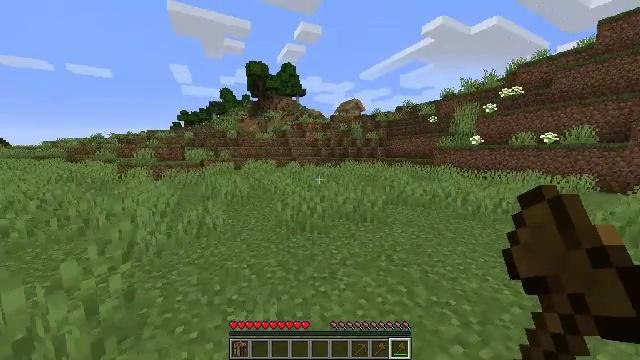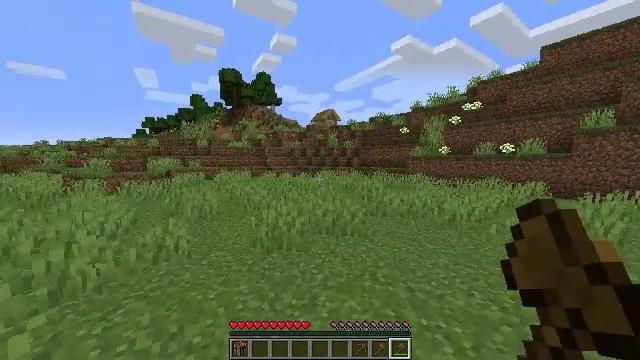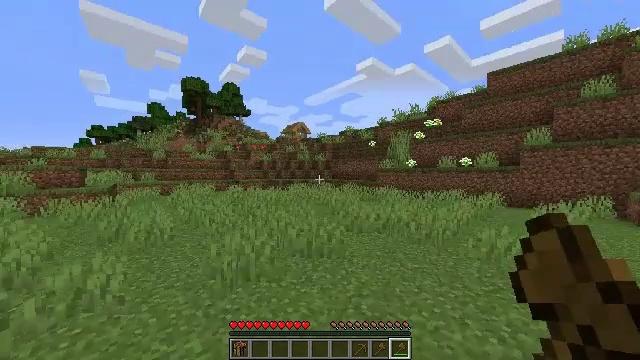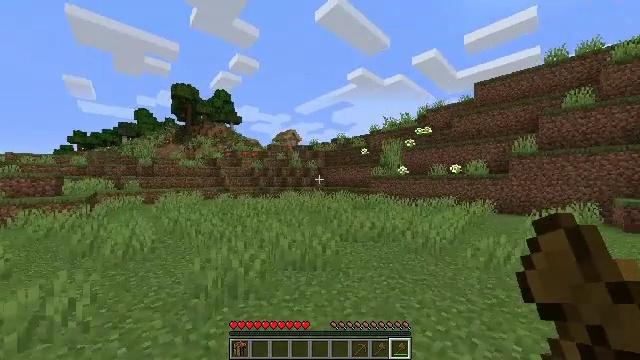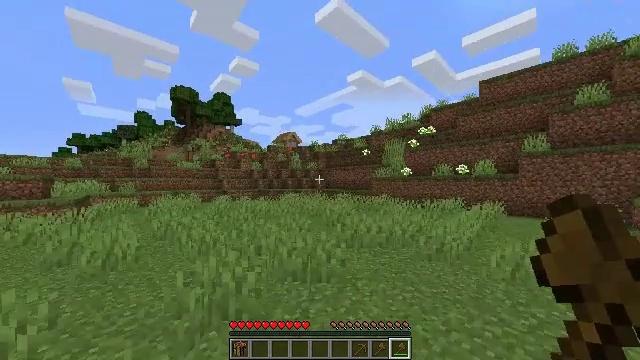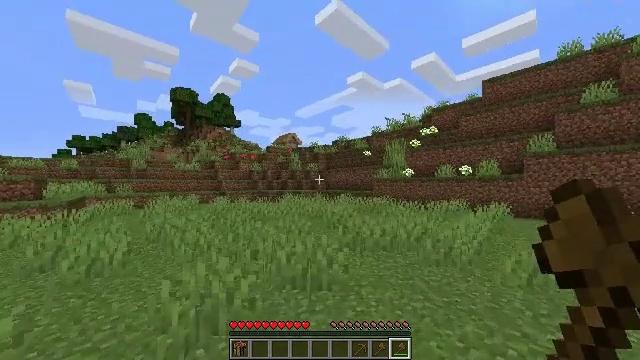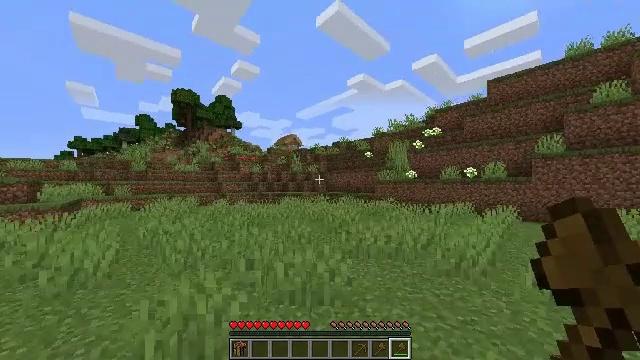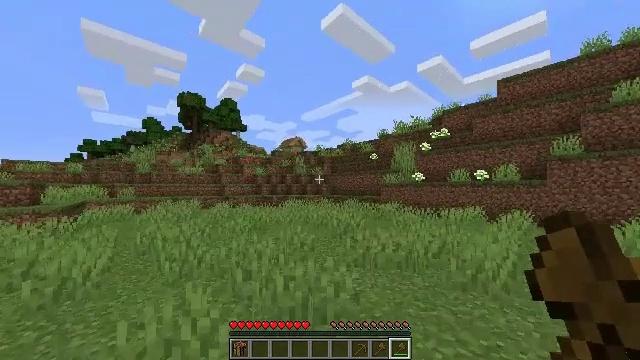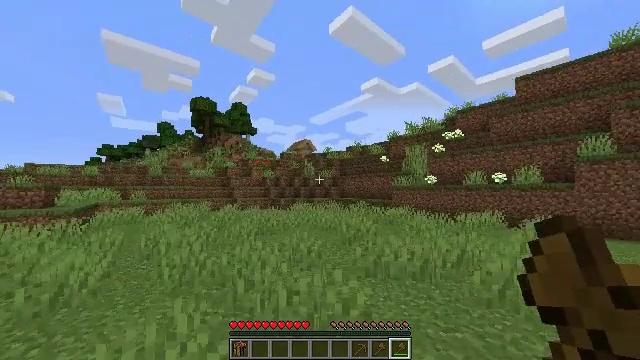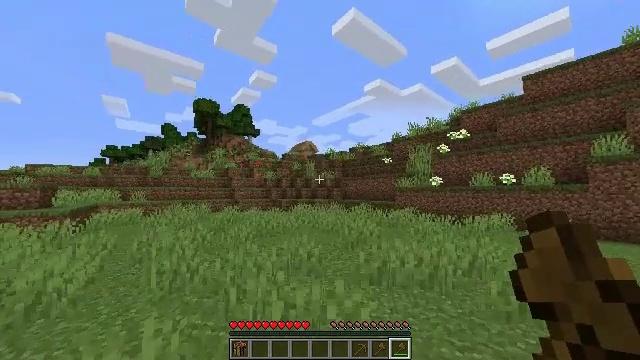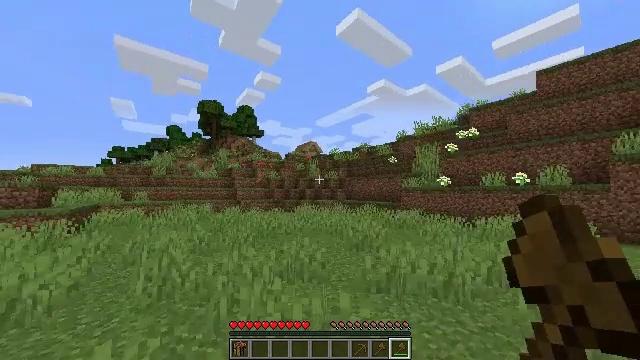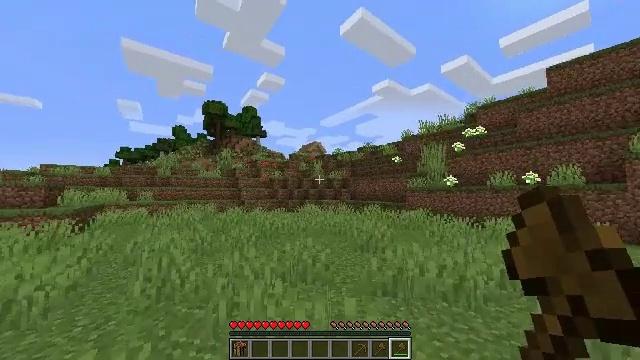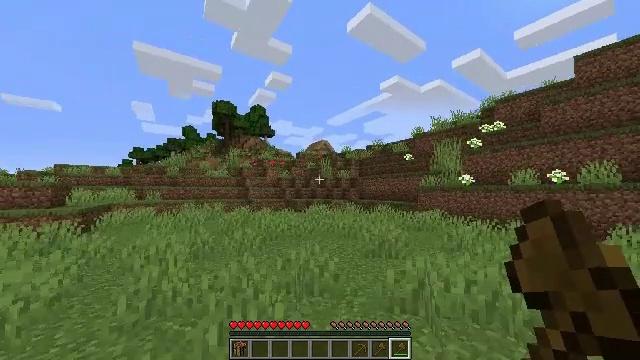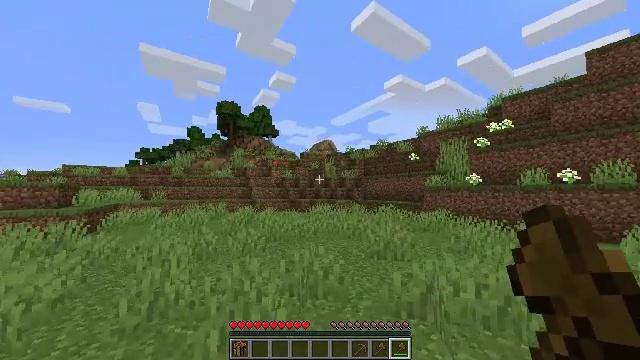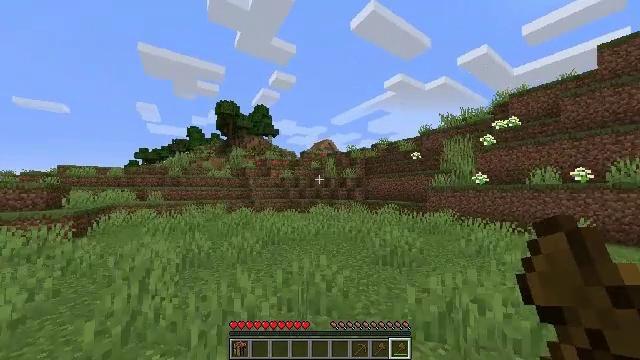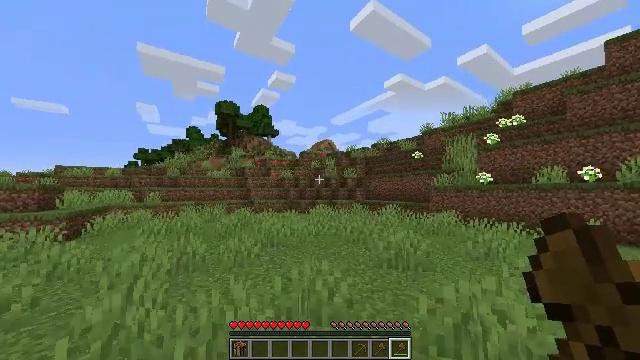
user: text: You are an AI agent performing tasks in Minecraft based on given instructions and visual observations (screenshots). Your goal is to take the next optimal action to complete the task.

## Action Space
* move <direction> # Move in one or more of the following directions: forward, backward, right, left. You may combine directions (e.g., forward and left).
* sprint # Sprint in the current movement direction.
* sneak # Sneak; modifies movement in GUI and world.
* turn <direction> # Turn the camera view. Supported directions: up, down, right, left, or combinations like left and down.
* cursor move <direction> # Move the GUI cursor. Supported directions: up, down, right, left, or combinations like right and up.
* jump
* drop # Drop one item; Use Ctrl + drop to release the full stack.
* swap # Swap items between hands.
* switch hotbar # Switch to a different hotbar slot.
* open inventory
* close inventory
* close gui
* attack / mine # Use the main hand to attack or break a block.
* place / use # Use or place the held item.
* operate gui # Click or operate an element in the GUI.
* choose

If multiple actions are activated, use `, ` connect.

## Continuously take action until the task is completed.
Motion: motion action
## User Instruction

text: Dig the grass path to transform it.
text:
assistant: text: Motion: move forward, sprint, turn right and up
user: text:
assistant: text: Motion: move forward, sprint, turn right and up
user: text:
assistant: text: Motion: move forward, sprint, turn right and up
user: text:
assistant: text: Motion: move forward, sprint
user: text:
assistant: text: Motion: move forward
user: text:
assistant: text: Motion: move forward
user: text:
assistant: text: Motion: move forward, turn left
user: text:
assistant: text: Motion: move forward, turn left
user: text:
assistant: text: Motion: move forward
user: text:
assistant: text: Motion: move forward, turn left
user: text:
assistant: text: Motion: move forward, turn left
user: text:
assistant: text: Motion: move forward, turn left
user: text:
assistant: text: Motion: move forward, turn left
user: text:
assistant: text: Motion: move forward
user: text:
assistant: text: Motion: move forward
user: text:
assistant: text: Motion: move forward
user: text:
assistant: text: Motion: move forward
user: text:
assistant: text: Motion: move forward
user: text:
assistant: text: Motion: move forward
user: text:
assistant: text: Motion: move forward
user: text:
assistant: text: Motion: move forward
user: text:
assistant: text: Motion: move forward
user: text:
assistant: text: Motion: move forward
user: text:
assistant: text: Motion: move forward
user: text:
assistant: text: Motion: move forward
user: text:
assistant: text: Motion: move forward
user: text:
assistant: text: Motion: move forward
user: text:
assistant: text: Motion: move forward
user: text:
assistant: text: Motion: move forward
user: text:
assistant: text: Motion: move forward